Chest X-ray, PA view. Patient: 52 years old, sex M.
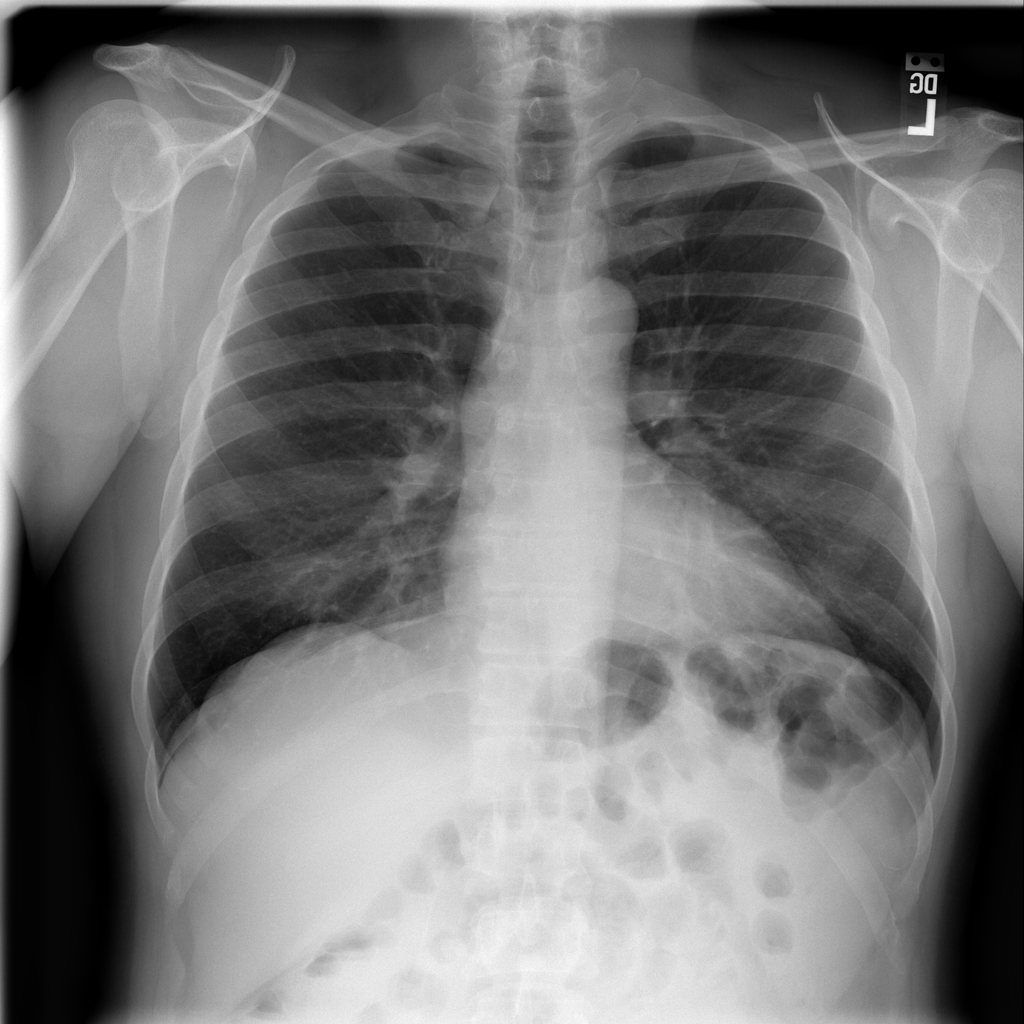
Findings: No Finding